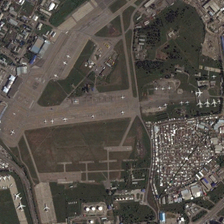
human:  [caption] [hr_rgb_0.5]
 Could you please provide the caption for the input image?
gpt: many planes are in an airport surrounded by many buildings .

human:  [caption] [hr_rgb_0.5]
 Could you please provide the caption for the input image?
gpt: many planes are in an airport surrounded by many buildings .

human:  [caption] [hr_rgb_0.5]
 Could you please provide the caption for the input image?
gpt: many planes are in an airport surrounded by many buildings .

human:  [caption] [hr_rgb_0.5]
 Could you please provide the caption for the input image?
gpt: many planes are in an airport surrounded by many buildings .

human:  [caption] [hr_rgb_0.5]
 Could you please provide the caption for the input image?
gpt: many planes are in an airport surrounded by many buildings .